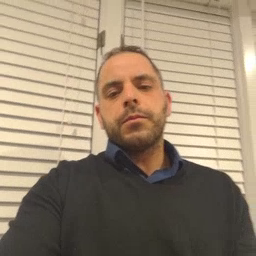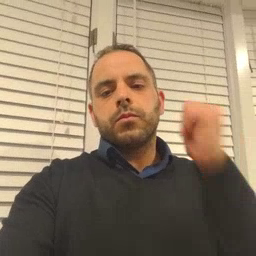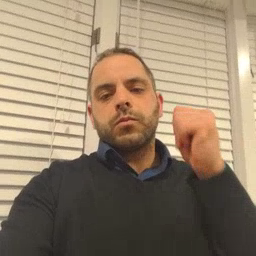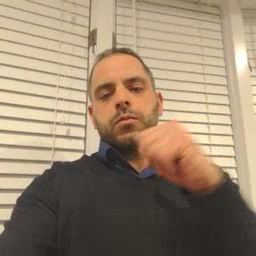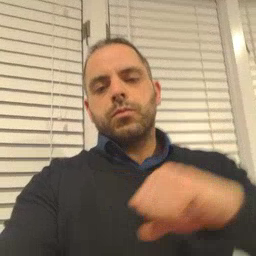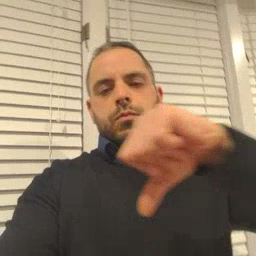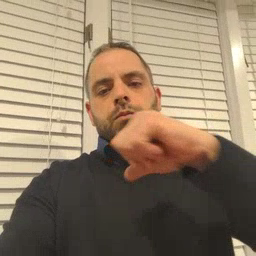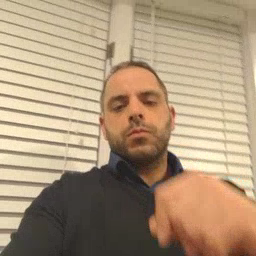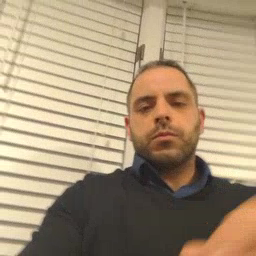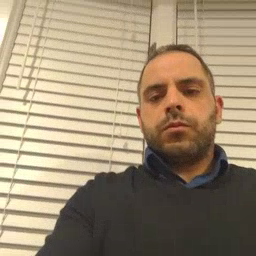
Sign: backyard